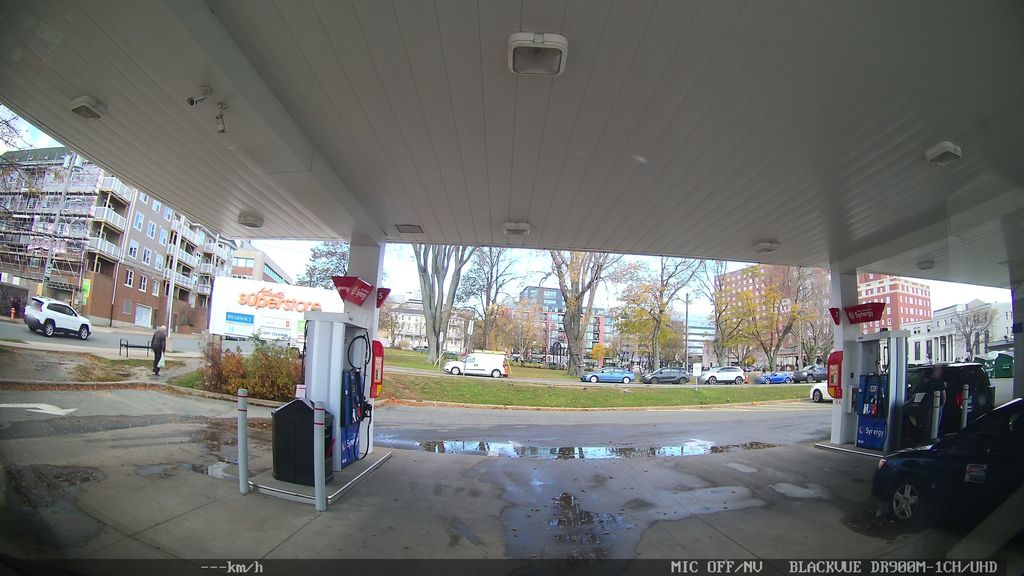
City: halifax